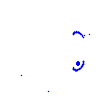
Particle: proton